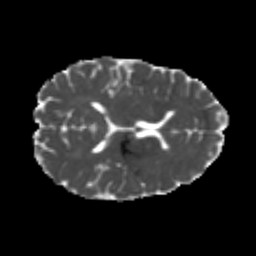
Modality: MD
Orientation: axial
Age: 20
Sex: female
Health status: healthy
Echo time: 0.074 s